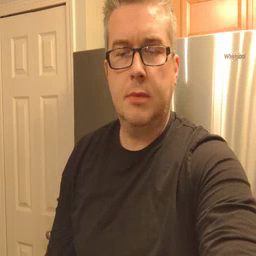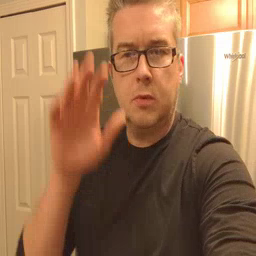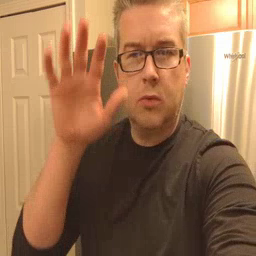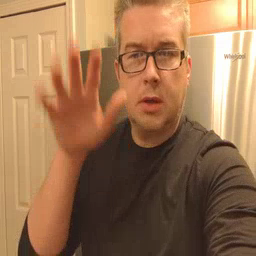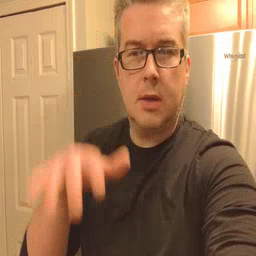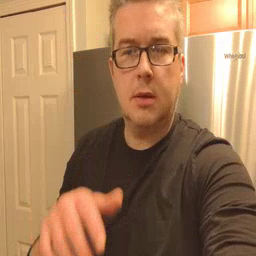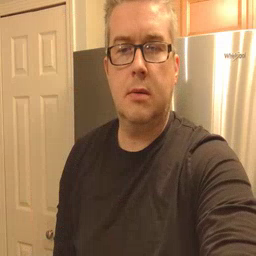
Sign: rain